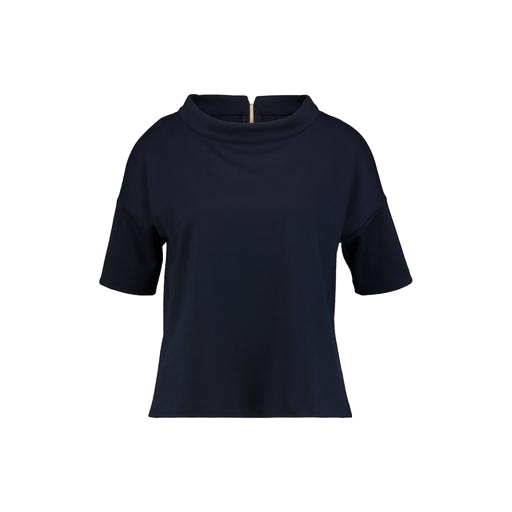
high-neck top, blue t-shirt only macy, back-zip tee, white background